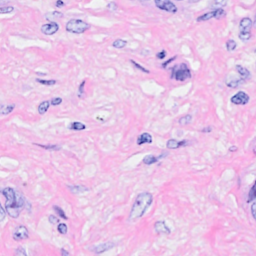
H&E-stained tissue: Breast